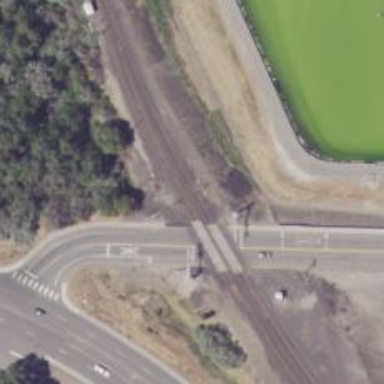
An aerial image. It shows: Railway signal.